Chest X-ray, AP view. Patient: 59 years old, sex M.
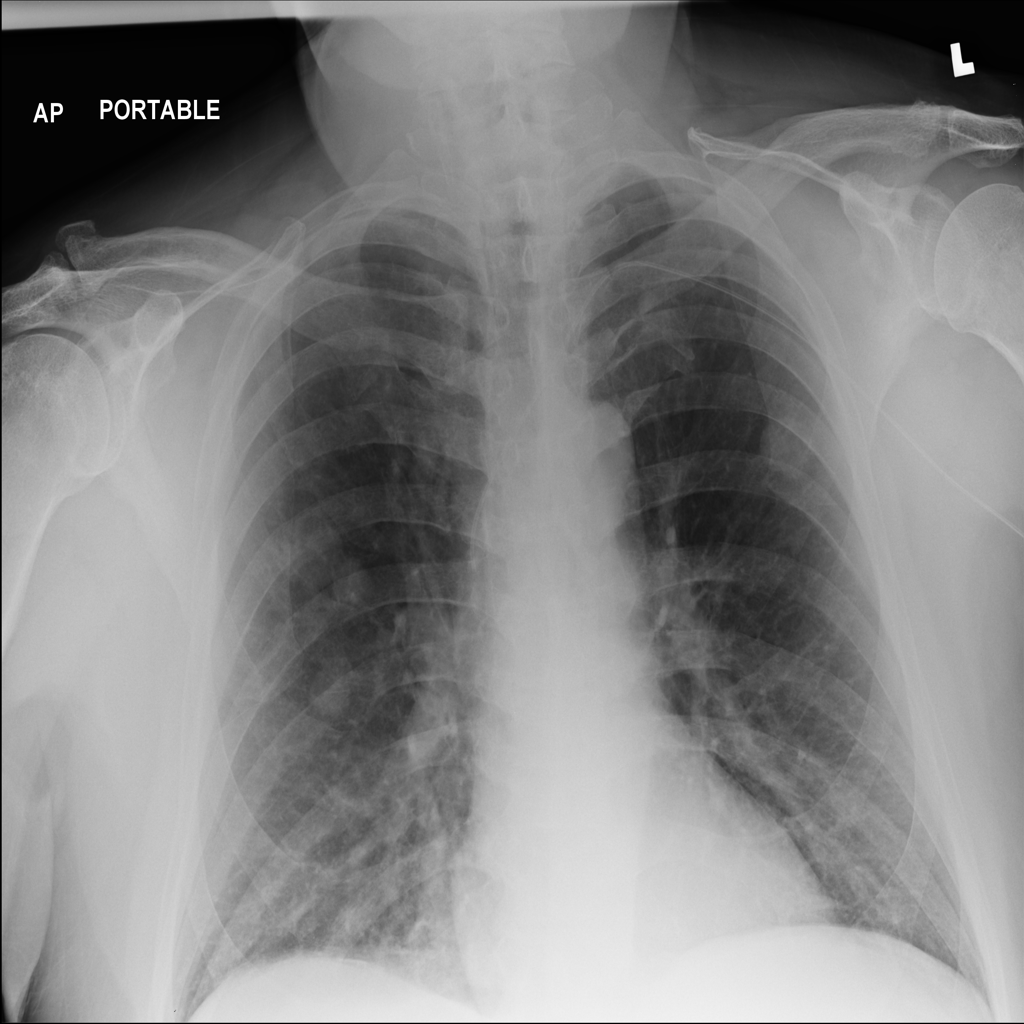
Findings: Nodule, Pleural_Thickening